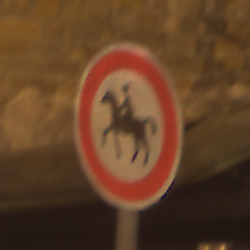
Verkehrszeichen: VerbotReiter
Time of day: Night
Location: Outdoor (Urban)
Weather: Clear
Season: NotSpecified
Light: Artificial